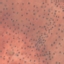
Land use / land cover: PermanentCrop